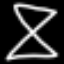
Label: hourglass